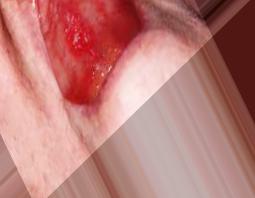
Condition: Mouth Ulcer